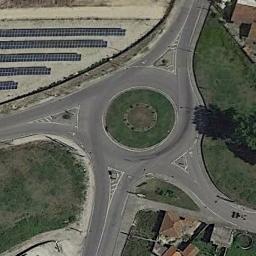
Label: roundabout